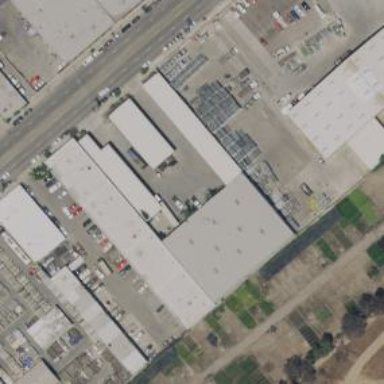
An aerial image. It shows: Industrial building.